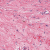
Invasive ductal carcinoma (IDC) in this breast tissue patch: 0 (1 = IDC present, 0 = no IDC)